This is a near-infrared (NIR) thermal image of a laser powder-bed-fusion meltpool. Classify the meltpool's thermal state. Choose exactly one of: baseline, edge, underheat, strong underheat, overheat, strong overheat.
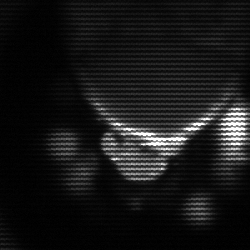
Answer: edge